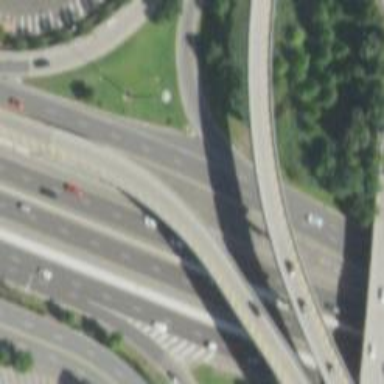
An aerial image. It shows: Bridge along trunk link highway.